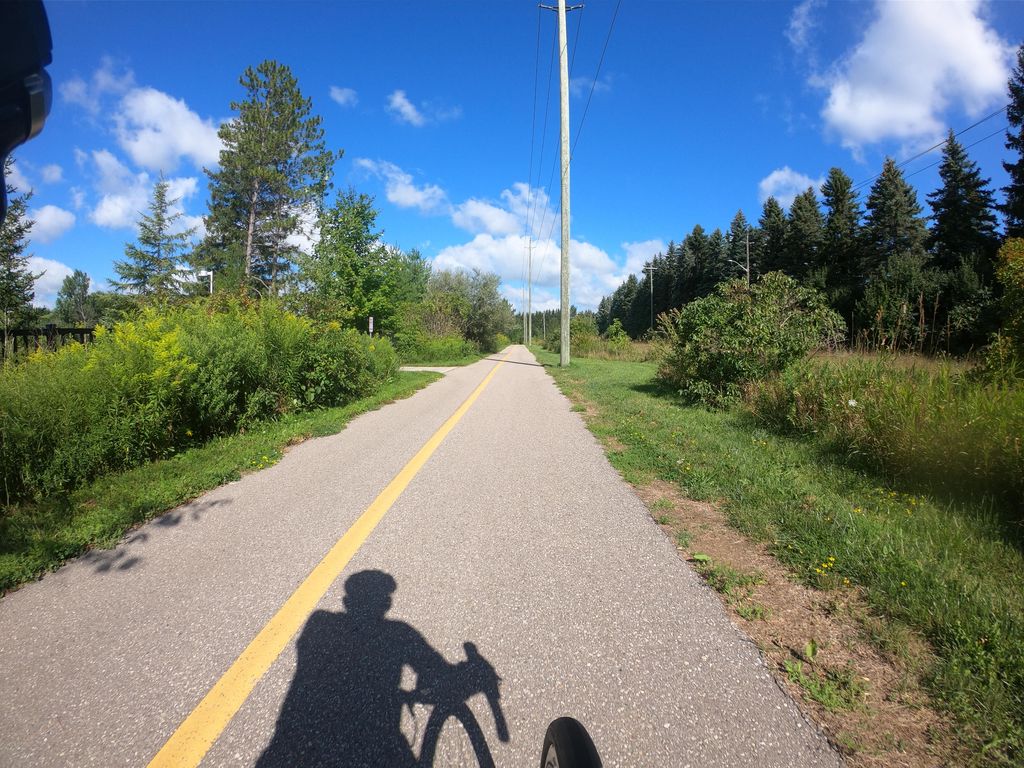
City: kitchener-waterloo